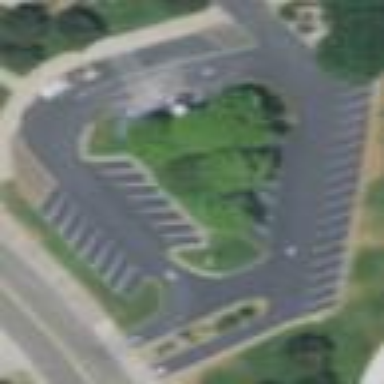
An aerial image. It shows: Parking area with surface.